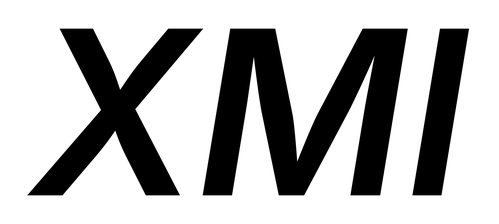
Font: Inter-Italic_SemiBold_Italic